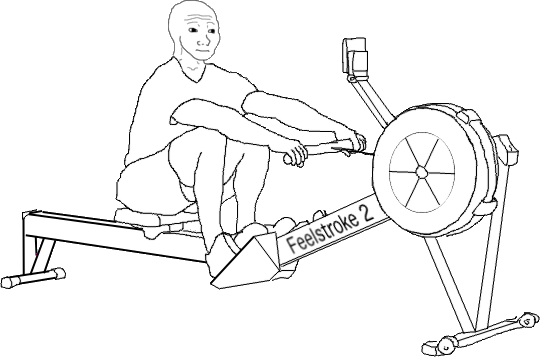
Label: 5_Stronkjak